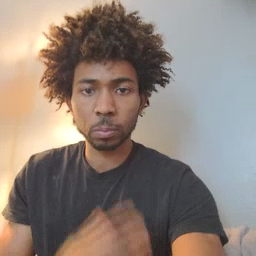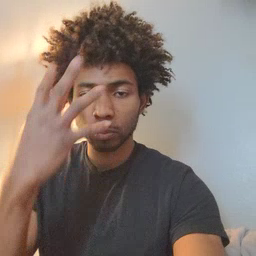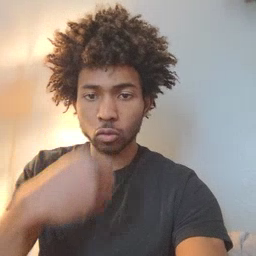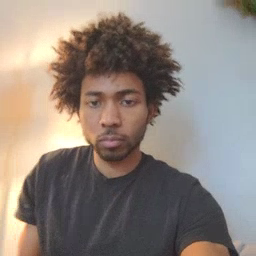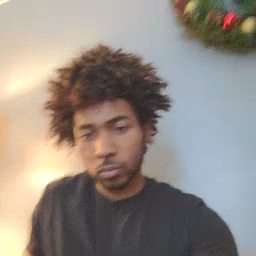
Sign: pretty